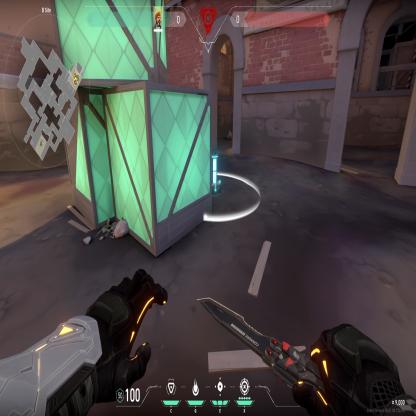
Label: planted spike